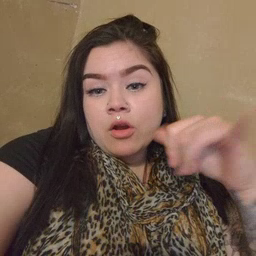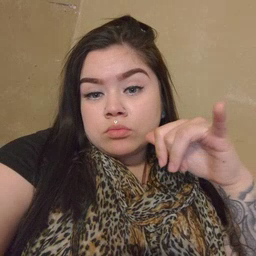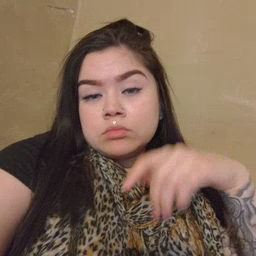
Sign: yellow